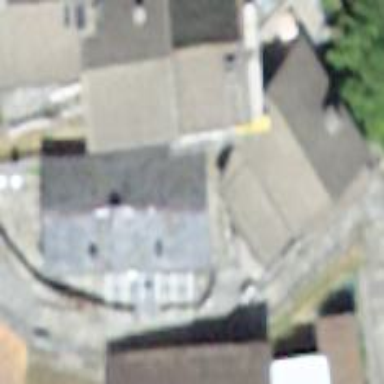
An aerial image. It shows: Building.